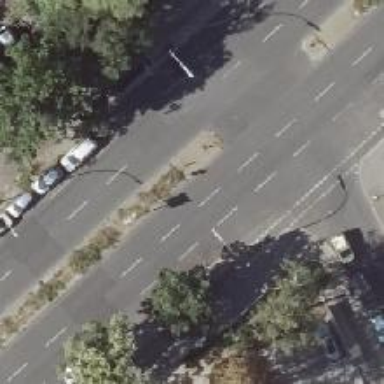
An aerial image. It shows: Unmarked footway crossing with traffic island.